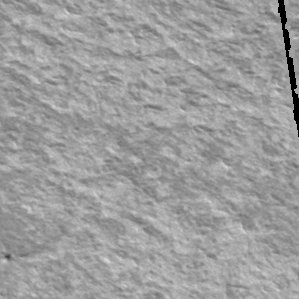
Label: frost